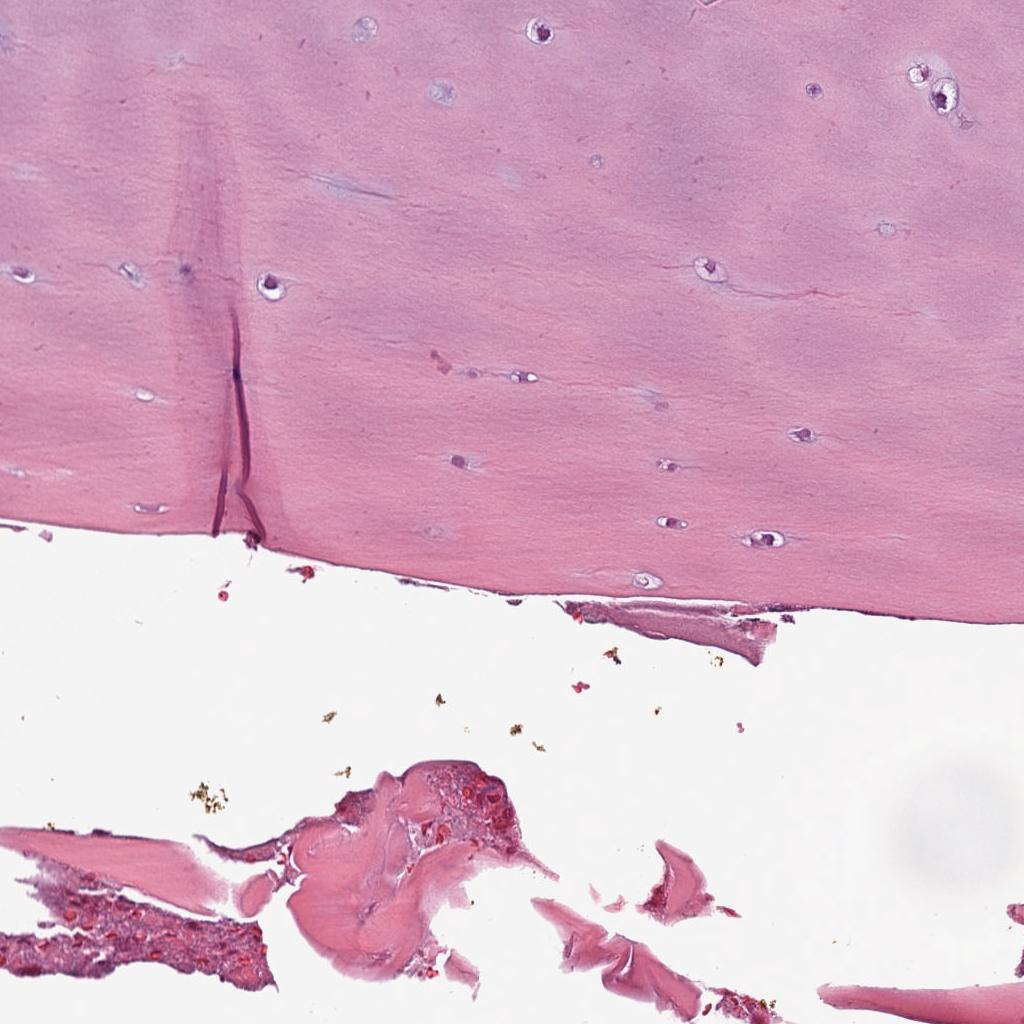
Label: Non-Tumor